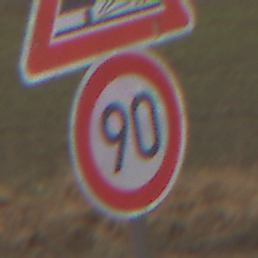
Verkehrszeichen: Geschwindigkeit90
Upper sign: SplittSchotter
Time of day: Midday
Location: Outdoor (RoadRail)
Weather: Overcast
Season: NotSpecified
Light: Natural